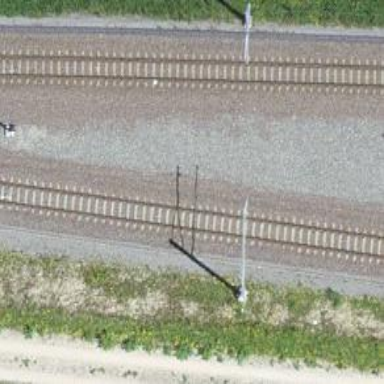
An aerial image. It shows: Narrow-gauge railway siding with electrified contact line.